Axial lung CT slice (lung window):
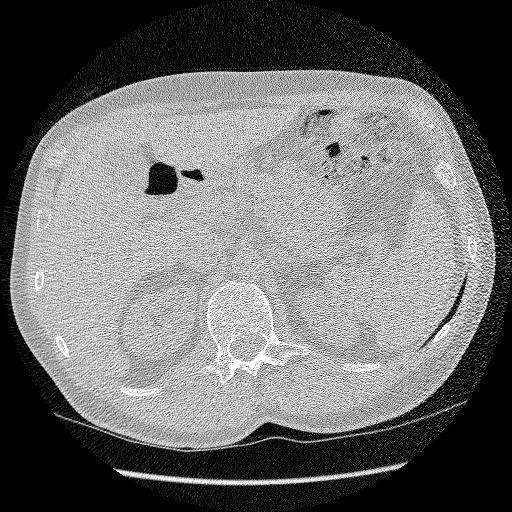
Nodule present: no